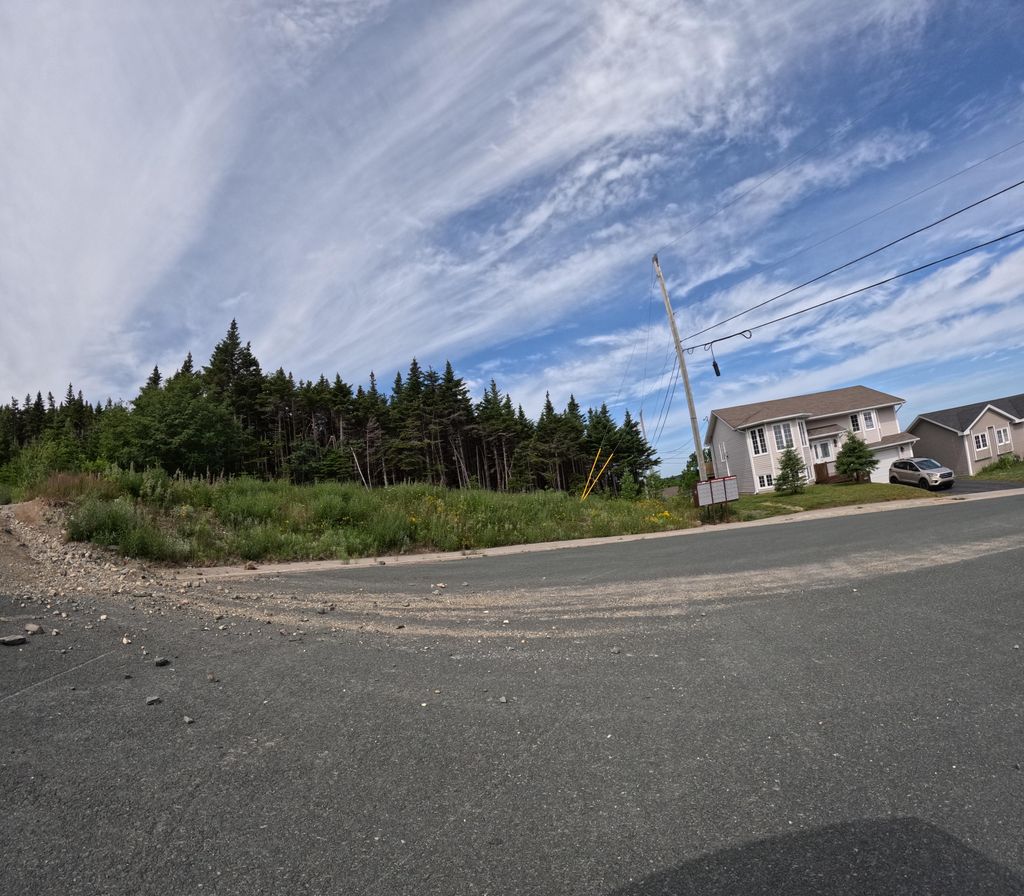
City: st_johns